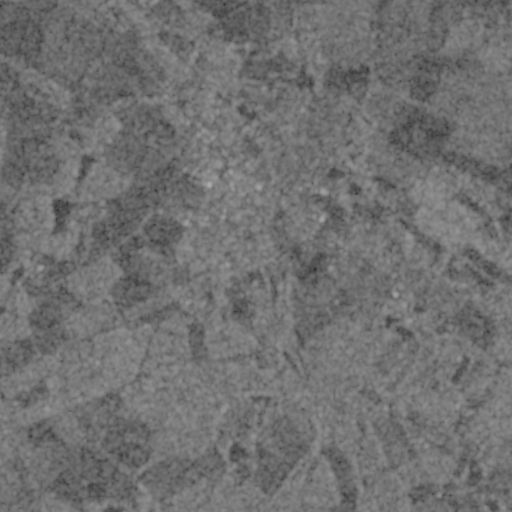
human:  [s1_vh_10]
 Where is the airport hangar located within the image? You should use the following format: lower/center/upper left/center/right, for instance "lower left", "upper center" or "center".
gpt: The airport hangar is located in the center right of the image.
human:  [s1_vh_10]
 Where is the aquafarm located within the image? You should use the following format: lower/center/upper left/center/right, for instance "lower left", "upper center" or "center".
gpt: The aquafarm is located in the upper center of the image.
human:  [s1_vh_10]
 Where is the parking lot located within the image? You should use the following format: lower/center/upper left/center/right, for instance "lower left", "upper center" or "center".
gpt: The parking lot is located in the center of the image.
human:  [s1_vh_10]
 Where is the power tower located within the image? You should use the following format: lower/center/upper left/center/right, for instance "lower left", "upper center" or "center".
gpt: The power tower is located in the upper of the image.
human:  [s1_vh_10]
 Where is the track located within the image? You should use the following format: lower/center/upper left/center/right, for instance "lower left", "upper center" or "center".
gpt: The track is located in the center of the image.
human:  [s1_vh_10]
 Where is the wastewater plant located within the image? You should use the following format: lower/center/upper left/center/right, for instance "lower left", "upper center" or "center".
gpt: The wastewater plant is located in the upper center of the image.
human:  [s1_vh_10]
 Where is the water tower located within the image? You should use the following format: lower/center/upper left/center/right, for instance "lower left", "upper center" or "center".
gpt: The water tower is located in the center of the image.
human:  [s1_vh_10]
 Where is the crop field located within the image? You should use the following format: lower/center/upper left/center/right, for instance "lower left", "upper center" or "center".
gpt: There is no crop field in the image.

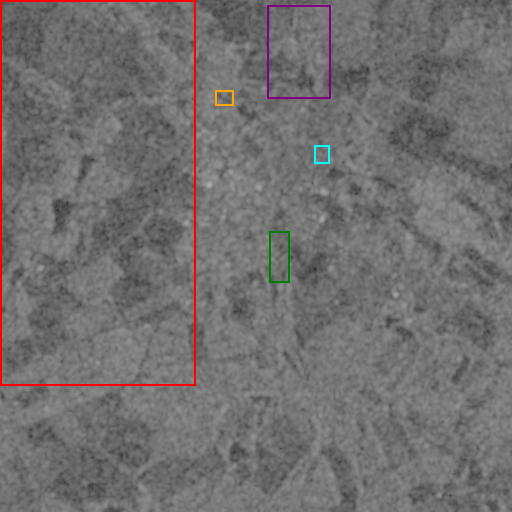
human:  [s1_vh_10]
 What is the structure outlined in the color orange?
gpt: The structure outlined in orange is an aquafarm.
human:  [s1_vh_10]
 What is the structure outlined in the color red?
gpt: The structure outlined in red is a crop field.
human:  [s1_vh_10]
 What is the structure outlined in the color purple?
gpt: The structure outlined in purple is a park.
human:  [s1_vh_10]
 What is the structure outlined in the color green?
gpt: The structure outlined in green is a track.
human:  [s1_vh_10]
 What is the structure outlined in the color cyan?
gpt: The structure outlined in cyan is a wastewater plant.
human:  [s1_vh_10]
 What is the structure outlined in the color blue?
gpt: There is no blue outline.